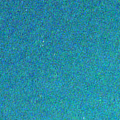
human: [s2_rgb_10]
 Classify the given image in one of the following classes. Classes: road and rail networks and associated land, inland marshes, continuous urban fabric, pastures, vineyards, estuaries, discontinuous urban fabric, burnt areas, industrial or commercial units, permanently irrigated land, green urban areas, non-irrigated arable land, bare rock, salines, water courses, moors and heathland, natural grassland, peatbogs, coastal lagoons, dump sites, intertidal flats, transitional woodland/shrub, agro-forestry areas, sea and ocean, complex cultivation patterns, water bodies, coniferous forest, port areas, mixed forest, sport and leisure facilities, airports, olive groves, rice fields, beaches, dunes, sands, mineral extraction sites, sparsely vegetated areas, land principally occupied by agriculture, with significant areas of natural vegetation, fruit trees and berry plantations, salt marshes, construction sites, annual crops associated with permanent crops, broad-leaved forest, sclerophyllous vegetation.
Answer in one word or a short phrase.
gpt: sea and ocean